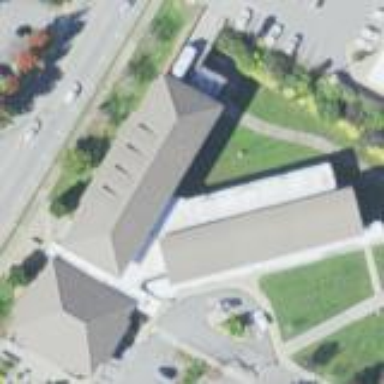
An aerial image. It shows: Library building.